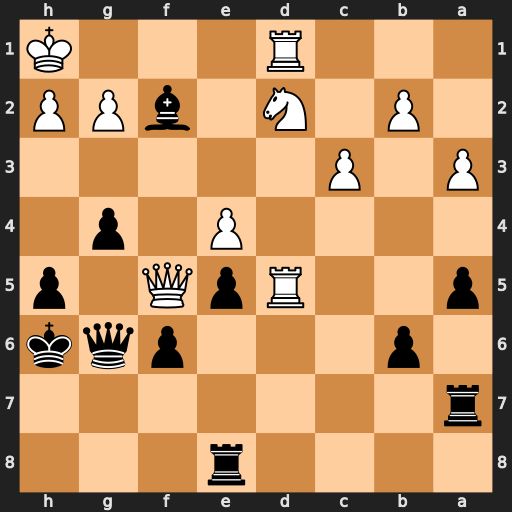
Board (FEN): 4r3/r7/1p3pqk/p2RpQ1p/4P1p1/P1P5/1P1N1bPP/3R3K
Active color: b
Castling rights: -
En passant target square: -
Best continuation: Qxf5 exf5 e4